Interaction volume radius: 10 \u00c5
Interaction volume height: 25 \u00c5
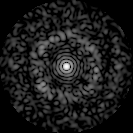
Disorder parameter: 0.787